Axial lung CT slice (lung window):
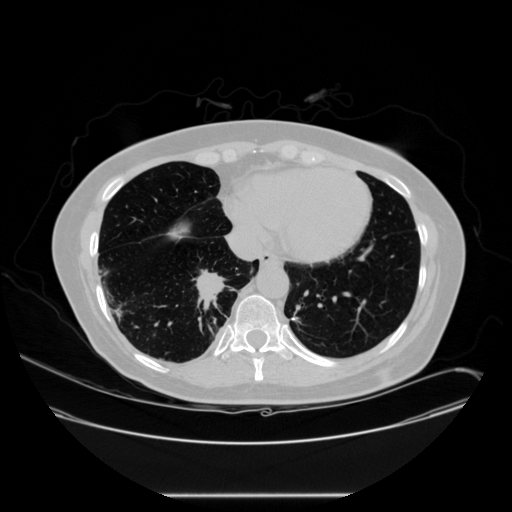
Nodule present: yes
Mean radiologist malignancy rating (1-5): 5